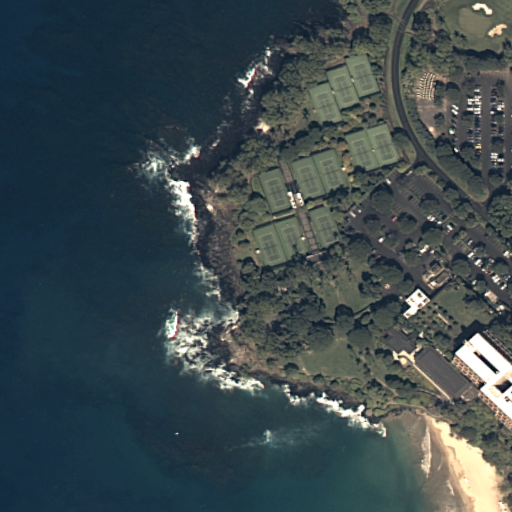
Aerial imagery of cape in Hawaii named Kaaha Point containing only unknown